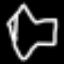
Label: octagon